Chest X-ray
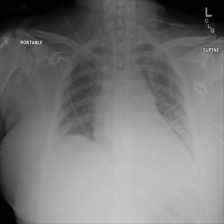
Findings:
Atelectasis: negative
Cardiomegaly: negative
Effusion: negative
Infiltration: negative
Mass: negative
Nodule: negative
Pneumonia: negative
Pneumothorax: negative
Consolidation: positive
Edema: negative
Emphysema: negative
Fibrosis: negative
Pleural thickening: negative
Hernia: negative